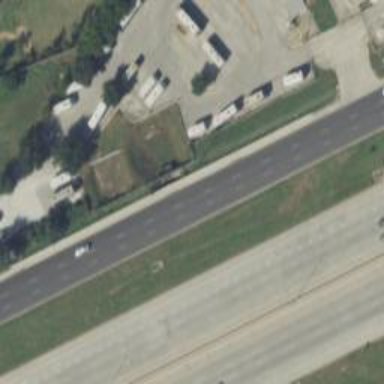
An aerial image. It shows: Secondary road with asphalt surface and frontage road.